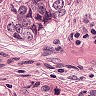
Metastatic tissue present: yes